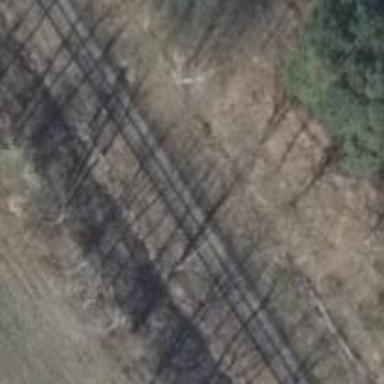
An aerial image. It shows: Railway signal.